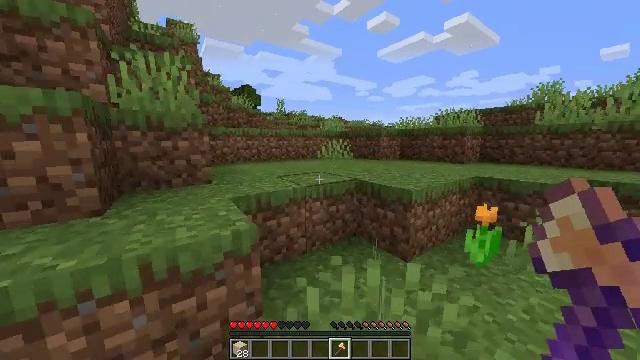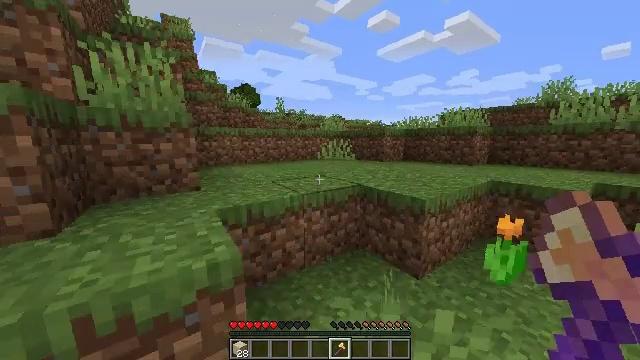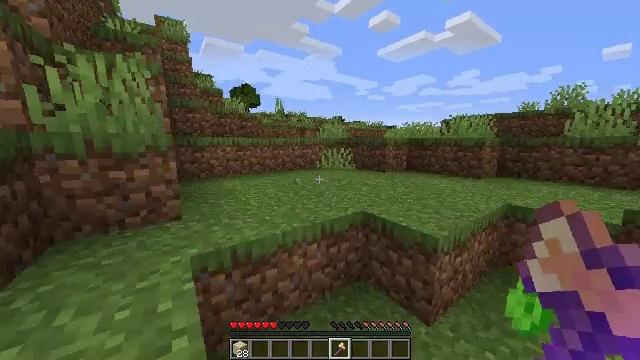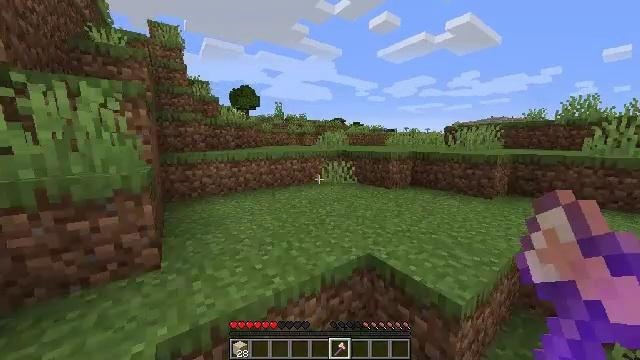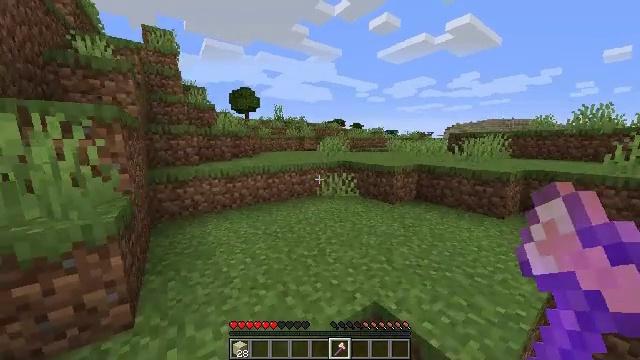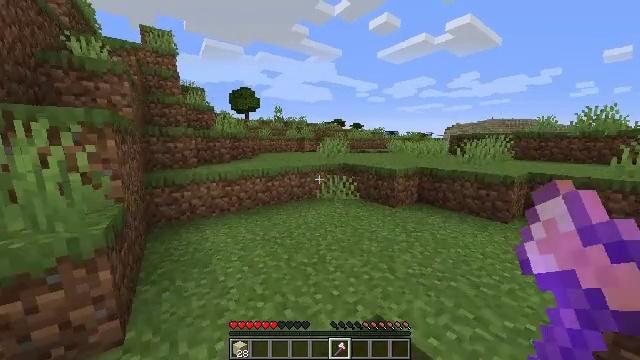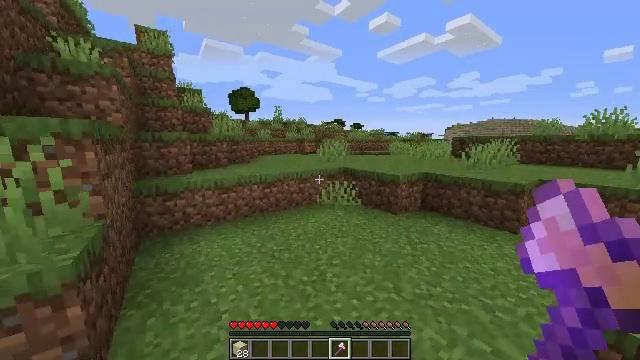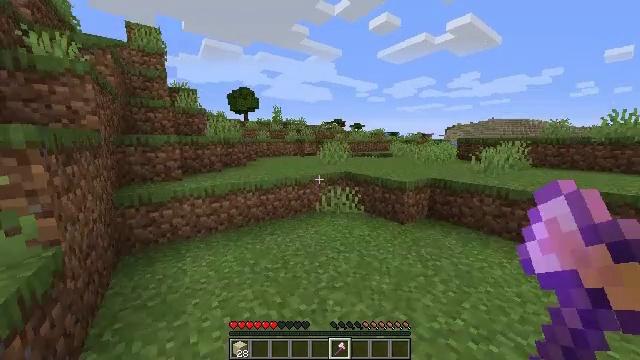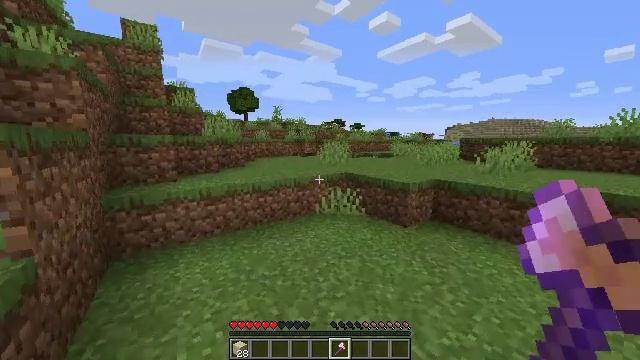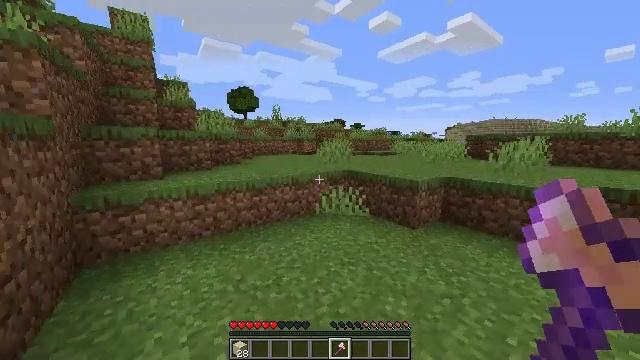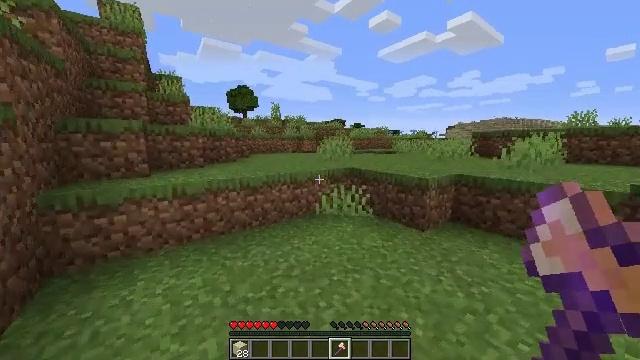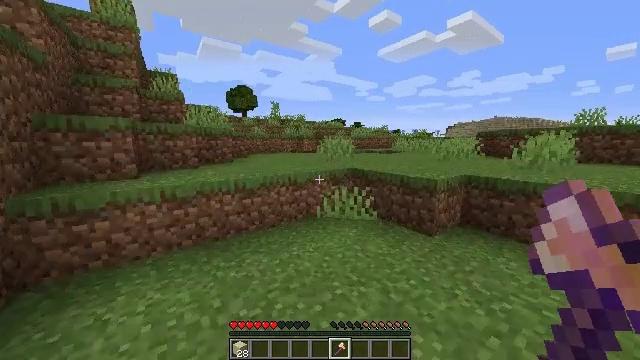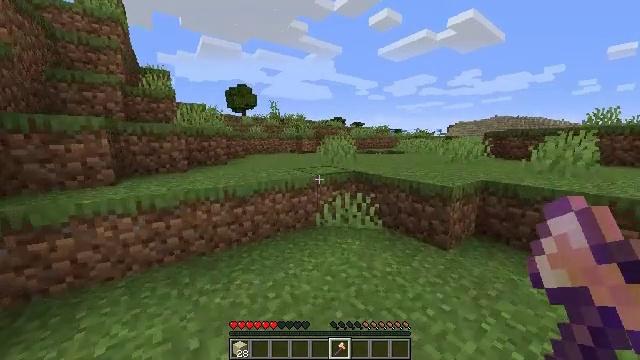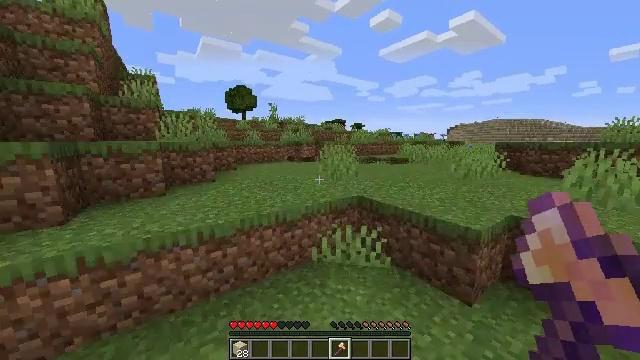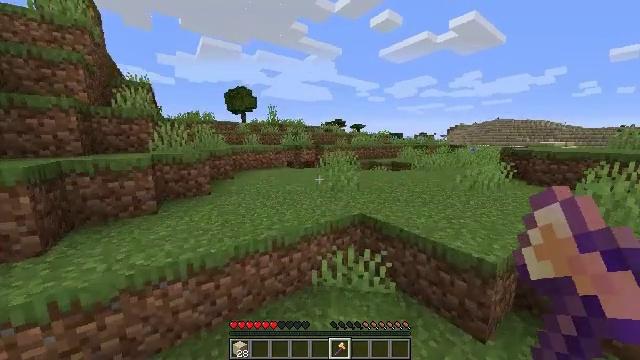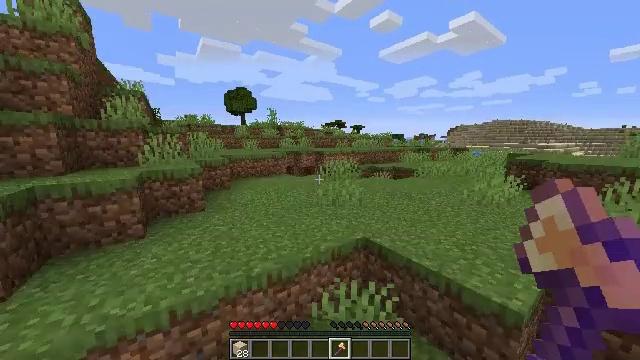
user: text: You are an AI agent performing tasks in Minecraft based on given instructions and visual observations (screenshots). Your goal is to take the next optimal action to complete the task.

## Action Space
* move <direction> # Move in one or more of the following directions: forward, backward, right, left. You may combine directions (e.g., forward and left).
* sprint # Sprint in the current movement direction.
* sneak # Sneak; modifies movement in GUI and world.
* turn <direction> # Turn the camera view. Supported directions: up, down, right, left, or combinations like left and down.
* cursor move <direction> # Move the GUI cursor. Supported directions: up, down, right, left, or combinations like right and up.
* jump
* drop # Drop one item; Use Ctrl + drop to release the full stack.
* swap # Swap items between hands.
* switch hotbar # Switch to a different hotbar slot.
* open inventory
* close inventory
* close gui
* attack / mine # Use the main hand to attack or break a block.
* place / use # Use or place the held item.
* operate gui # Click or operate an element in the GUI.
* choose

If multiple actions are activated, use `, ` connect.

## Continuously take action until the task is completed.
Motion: motion action
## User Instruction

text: Harvest the acacia log from the forest.
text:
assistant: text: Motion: move forward
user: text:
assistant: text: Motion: move forward, jump
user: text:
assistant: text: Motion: move forward, jump
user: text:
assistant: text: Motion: move forward, jump
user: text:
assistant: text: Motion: move forward, jump
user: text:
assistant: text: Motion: move forward
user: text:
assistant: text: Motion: move forward
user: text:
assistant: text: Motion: move forward
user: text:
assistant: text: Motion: move forward
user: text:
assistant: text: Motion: move forward
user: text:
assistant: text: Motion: move forward
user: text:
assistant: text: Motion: move forward
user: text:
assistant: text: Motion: move forward, jump
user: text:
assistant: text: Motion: move forward, jump
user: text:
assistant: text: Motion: move forward, jump
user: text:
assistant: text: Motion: move forward, jump
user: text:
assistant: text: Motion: move forward, jump
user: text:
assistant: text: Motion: move forward
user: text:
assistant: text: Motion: move forward
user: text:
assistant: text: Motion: move forward
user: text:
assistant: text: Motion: move forward
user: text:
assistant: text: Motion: move forward
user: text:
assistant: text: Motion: move forward
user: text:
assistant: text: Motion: move forward, jump
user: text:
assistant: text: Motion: move forward, jump
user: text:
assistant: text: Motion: move forward, jump
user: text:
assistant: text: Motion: move forward, jump
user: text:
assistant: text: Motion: move forward, jump
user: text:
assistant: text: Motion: move forward
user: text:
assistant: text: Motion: move forward